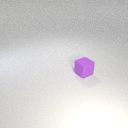
small purple rubber cube